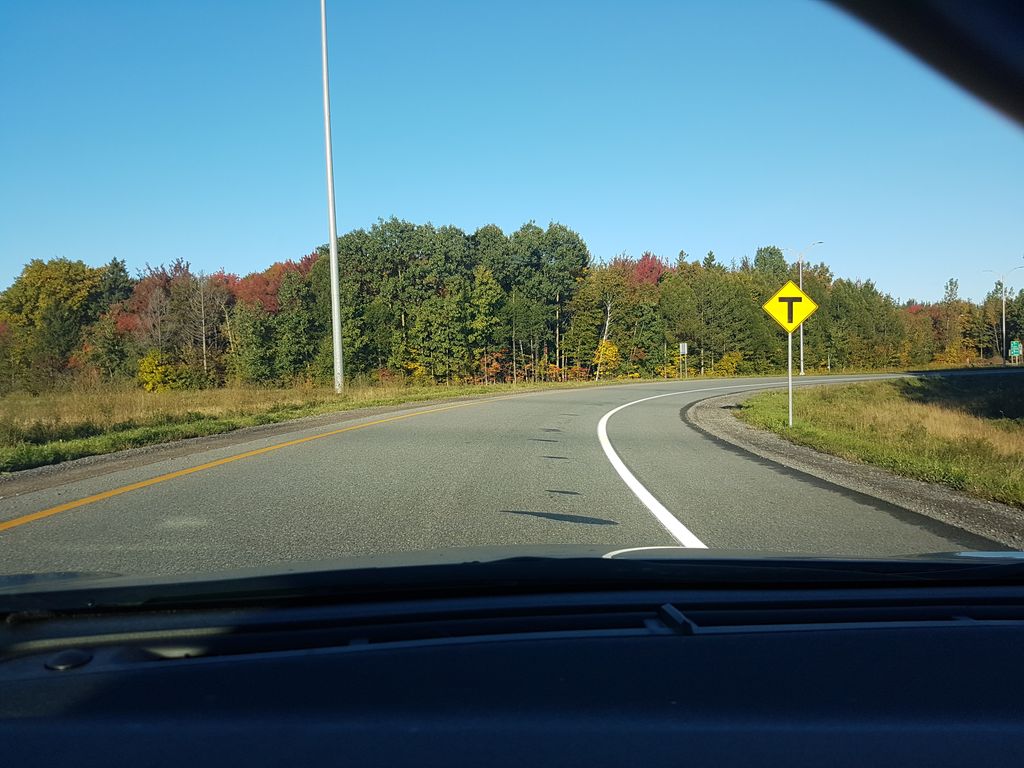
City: quebec_city